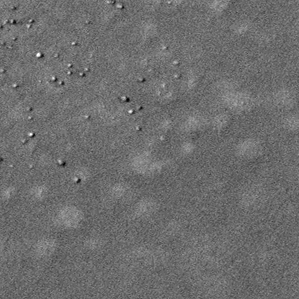
Label: frost